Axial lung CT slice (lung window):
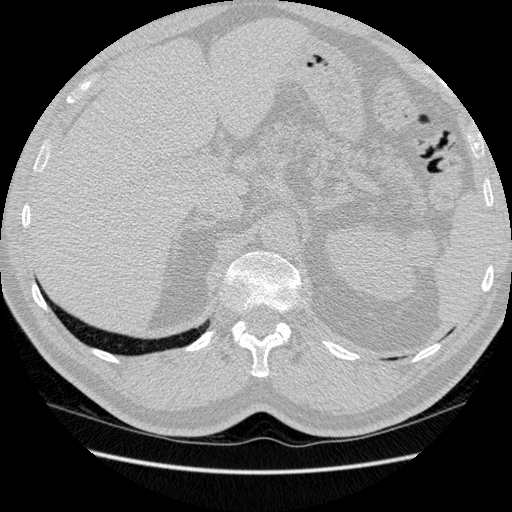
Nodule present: no